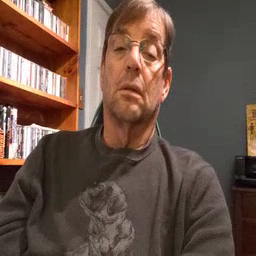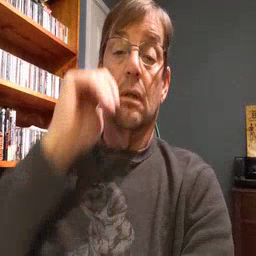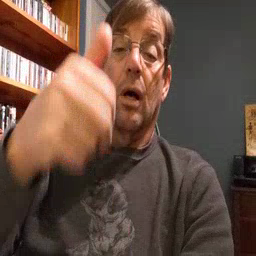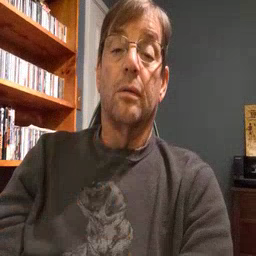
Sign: tomorrow